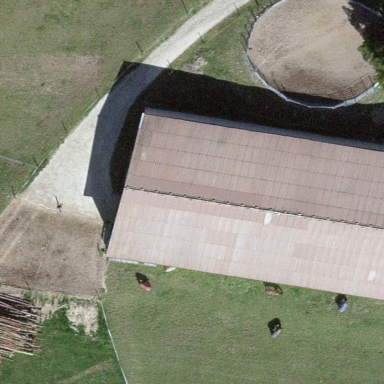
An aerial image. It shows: Riding hall building with gabled roof.